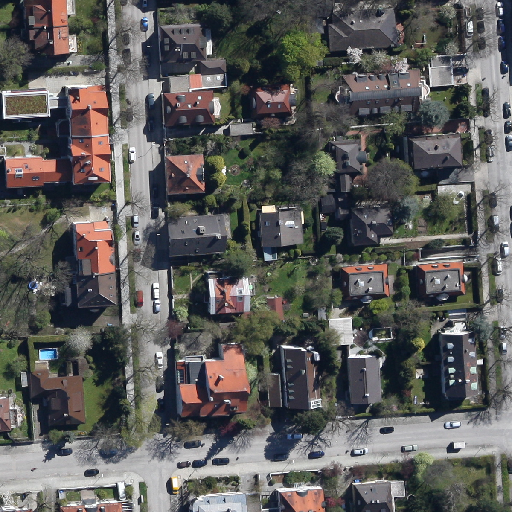
Referring expression: car driving on the road